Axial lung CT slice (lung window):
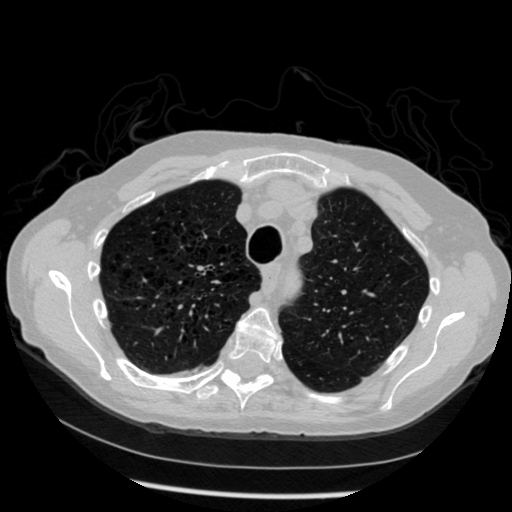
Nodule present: no